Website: walmart
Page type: cart
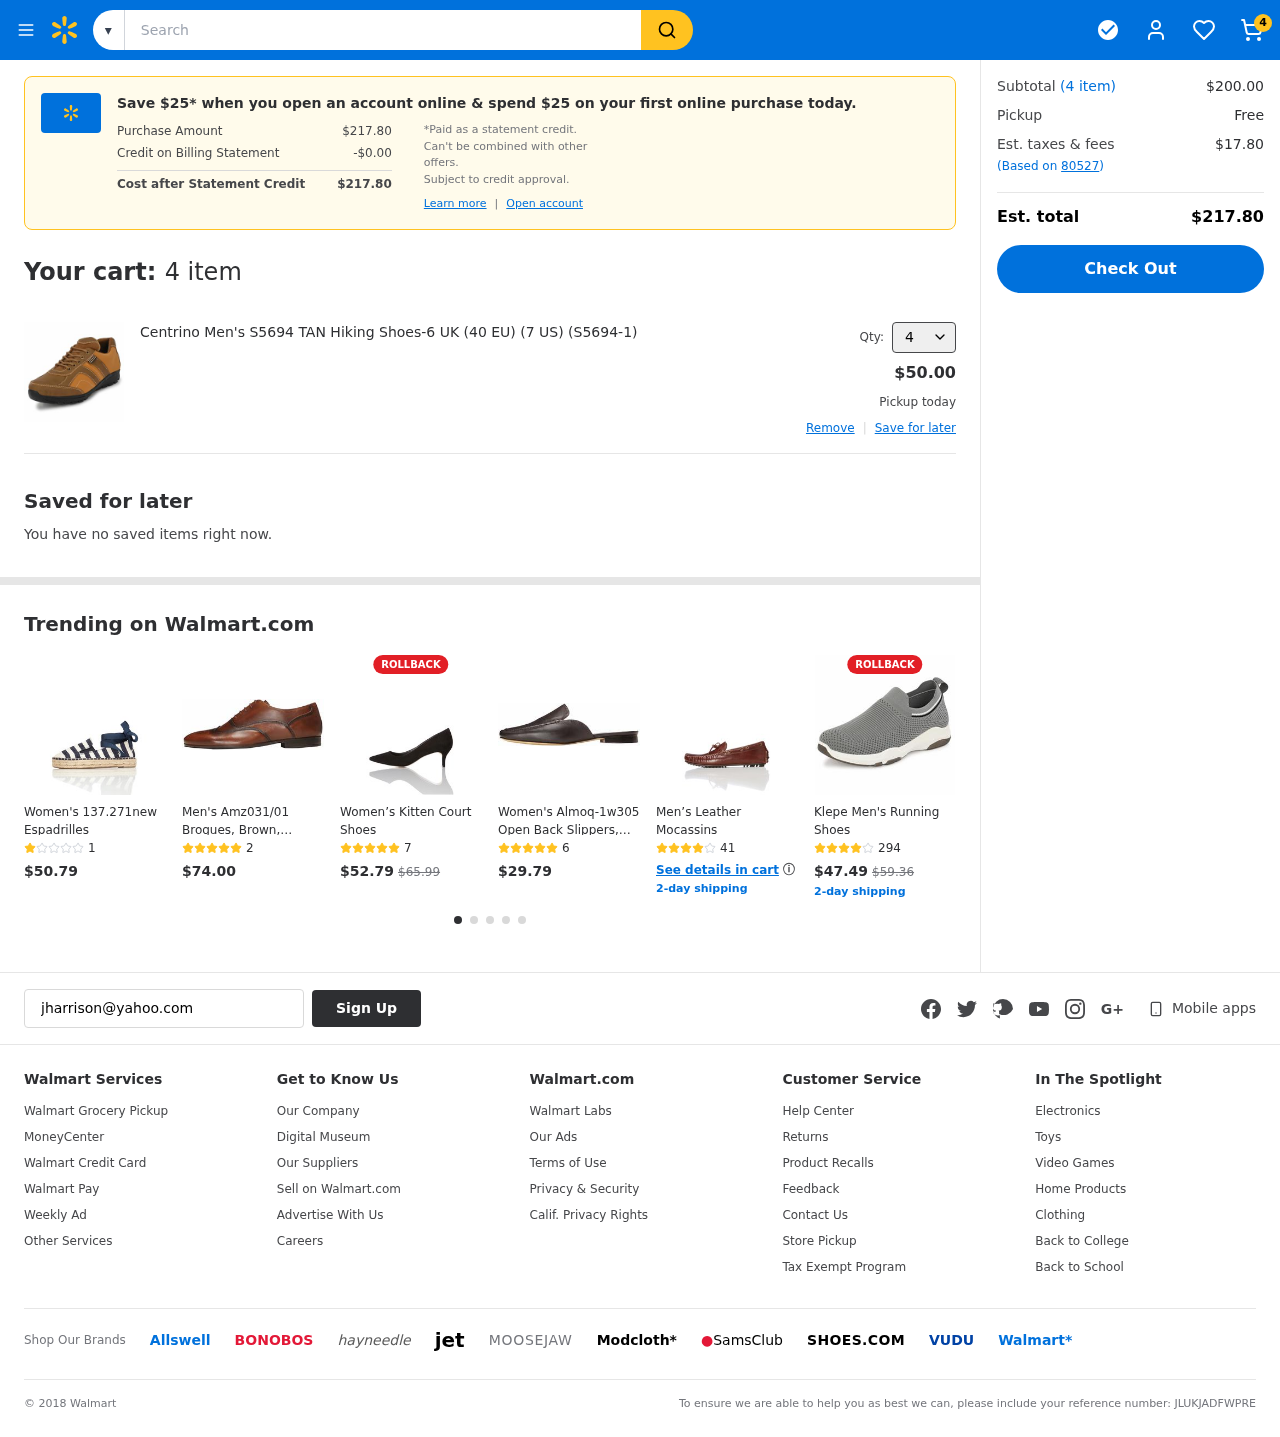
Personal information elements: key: PII_EMAIL
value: jharrison@yahoo.com
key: PII_POSTCODE
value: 80527
Product elements: key: PRODUCT1_NAME
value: Centrino Men's S5694 TAN Hiking Shoes-6 UK (40 EU) (7 US) (S5694-1)
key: PRODUCT1_PRICE
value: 50
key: PRODUCT1_QUANTITY
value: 4
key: PRODUCT2_NAME
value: Women's 137.271new Espadrilles
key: PRODUCT2_NUM_RATINGS
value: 1
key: PRODUCT2_PRICE
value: $50.79
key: PRODUCT3_NAME
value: Men's Amz031/01 Brogues, Brown, Womens 8
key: PRODUCT3_NUM_RATINGS
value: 2
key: PRODUCT3_PRICE
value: $74.00
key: PRODUCT4_NAME
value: Women’s Kitten Court Shoes
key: PRODUCT4_NUM_RATINGS
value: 7
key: PRODUCT4_PRICE
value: $52.79
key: PRODUCT4_ORIGINAL_PRICE
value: $65.99
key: PRODUCT5_NAME
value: Women's Almoq-1w305 Open Back Slippers, Brown Choco, 8 us
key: PRODUCT5_NUM_RATINGS
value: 6
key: PRODUCT5_PRICE
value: $29.79
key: PRODUCT6_NAME
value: Men’s Leather Mocassins
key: PRODUCT6_NUM_RATINGS
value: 41
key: PRODUCT7_NAME
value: Klepe Men's Running Shoes
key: PRODUCT7_NUM_RATINGS
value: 294
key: PRODUCT7_PRICE
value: $47.49
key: PRODUCT7_ORIGINAL_PRICE
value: $59.36
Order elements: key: ORDER_NUM_ITEMS
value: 4
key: ORDER_TOTAL
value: $217.80
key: ORDER_NUM_ITEMS
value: (4 item)
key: ORDER_NUM_ITEMS
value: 4 item
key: ORDER_SUBTOTAL
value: $200.00
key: ORDER_TAX
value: $17.80
Search elements: key: HEADER_SEARCH
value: Search